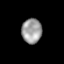
Tissue: prostate
Cell type: T cells
Senescence score: 0.345
Nuclear area (px): 486
Mean DAPI intensity: 157.259